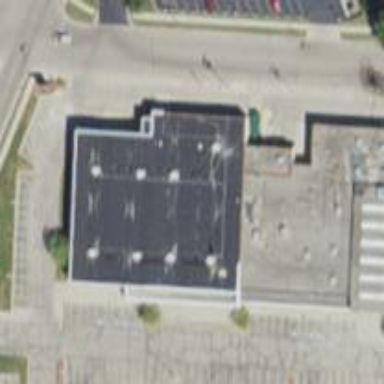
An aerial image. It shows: Building.